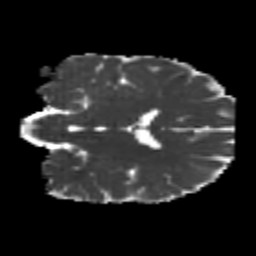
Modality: MD
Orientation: coronal
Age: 21
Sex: female
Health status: healthy
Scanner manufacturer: philips
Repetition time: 7.385 s
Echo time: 0.08599 s